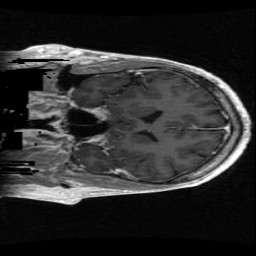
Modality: T1w
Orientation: coronal
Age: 53
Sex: male
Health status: ill